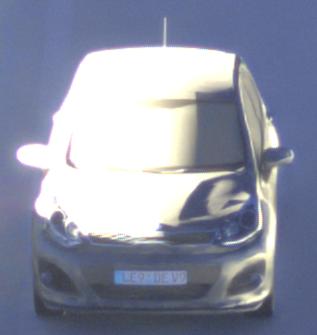
Make: KIA
Model: Rio 1.2
Detailed model: Rio (UB)
Model produced from: 2011/09
Model produced until: 2015/01
Doors: 3
Color: gray
Road condition: dry road
Daytime: sunrise or sunset
Contrast: high contrast